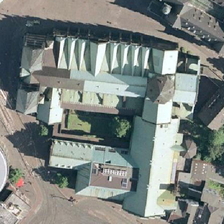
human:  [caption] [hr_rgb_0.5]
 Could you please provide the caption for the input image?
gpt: a cyan church is surrounded by several buildings and khaki bareland .

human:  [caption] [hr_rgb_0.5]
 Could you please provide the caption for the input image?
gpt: a cyan church is surrounded by several buildings and khaki bareland .

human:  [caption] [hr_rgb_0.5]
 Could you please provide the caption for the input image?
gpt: a cyan church is surrounded by several buildings and khaki bareland .

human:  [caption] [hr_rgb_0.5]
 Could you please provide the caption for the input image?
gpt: a cyan church is surrounded by several buildings and khaki bareland .

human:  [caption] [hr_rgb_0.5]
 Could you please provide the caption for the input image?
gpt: a cyan church is surrounded by several buildings and khaki bareland .